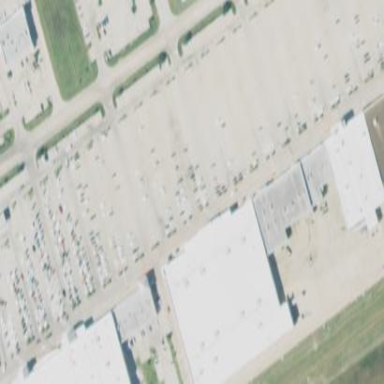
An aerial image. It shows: Parking area.